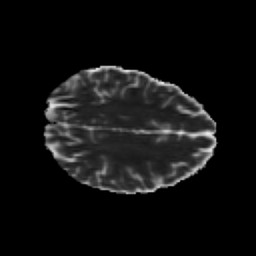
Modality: MD
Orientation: axial
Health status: healthy
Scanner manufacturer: siemens
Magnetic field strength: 3 T
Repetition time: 10 s
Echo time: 0.092 s